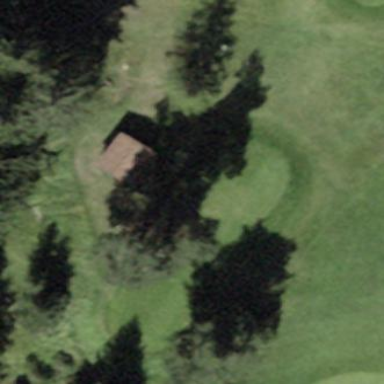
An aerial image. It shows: Golf tee on grassy land.